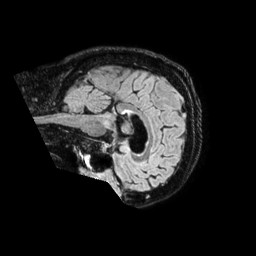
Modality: FLAIR
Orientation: sagittal
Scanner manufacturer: philips
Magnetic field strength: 1.5 T
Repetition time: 4.8 s
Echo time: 0.3618 s